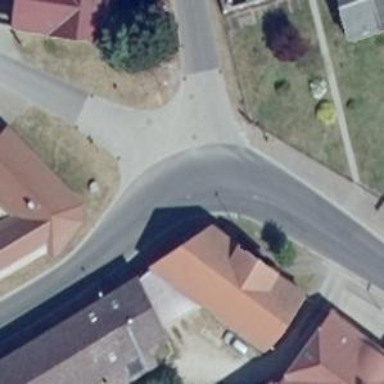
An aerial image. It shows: Residential road with asphalt surface and no sidewalks.